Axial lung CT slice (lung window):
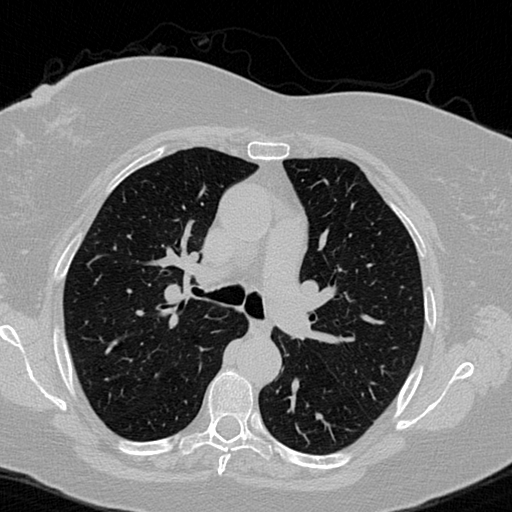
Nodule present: no